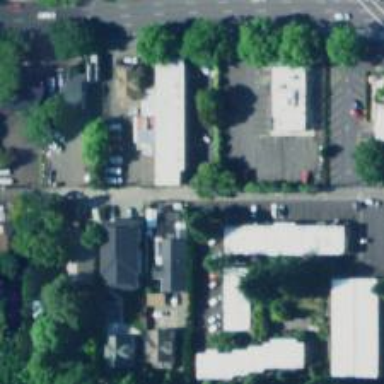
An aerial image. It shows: Alleyway designated as service road.